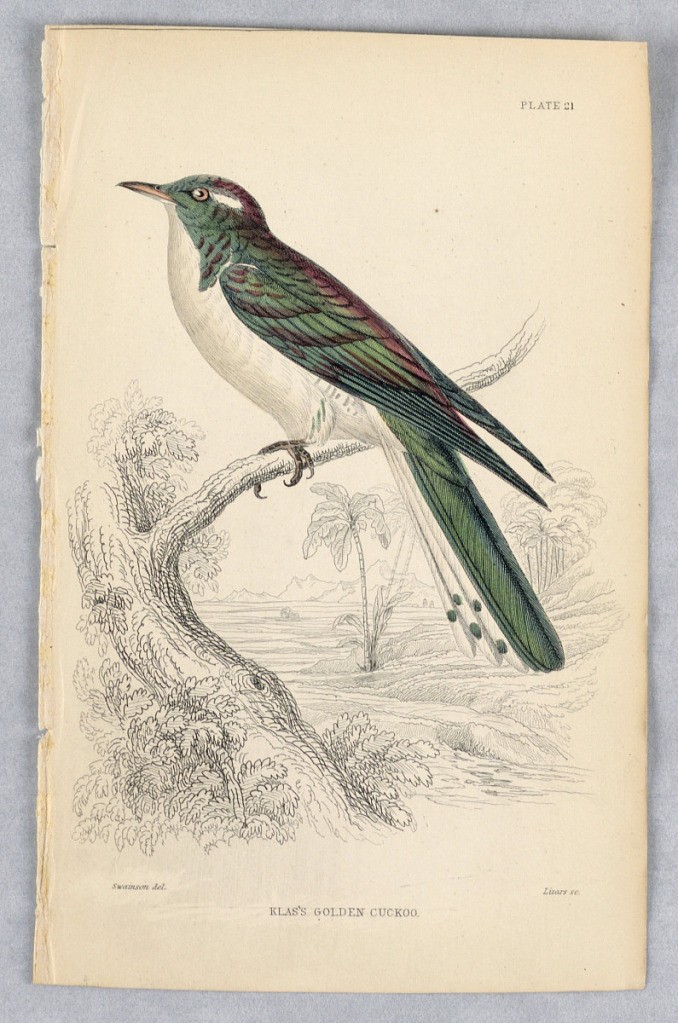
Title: Klass Golden Cuckoo, Plate 21 from Birds of Western Africa
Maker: William Home Lizars, Scottish, 1788 - 1859
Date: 1837
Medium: Engraving, brush and watercolor on paper
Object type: Print
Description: Bird in a tropical meadow. A dark green head, olive wings and tail, and gray underside. Title and artists' names below.